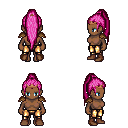
a pixel art fantasy rpg character, female body template, human, dark skin, leather shoulder armor, gold greaves, pink extra-long topknot hairstyle, bronze tiara, brown shoes, four views (front, back, left, right), 2x2 character sprite sheet, small pixel art, hard edges, no anti-aliasing